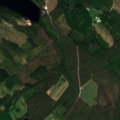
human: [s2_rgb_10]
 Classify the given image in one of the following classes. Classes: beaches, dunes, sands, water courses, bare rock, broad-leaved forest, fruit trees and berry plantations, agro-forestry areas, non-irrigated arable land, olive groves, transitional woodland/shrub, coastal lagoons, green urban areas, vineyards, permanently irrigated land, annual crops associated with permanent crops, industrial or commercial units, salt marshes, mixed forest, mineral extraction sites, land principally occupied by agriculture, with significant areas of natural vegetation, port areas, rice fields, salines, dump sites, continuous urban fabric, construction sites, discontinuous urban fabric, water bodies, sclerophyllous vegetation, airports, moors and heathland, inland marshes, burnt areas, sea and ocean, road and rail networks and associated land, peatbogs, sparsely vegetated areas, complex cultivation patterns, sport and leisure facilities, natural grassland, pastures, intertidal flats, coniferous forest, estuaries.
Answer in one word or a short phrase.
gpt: land principally occupied by agriculture, with significant areas of natural vegetation, broad-leaved forest, coniferous forest, transitional woodland/shrub